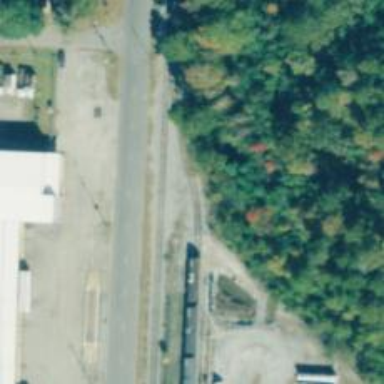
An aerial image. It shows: Rail spur service.